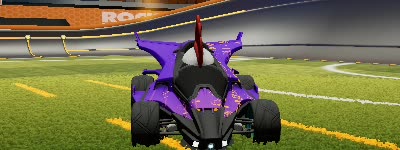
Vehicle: aftershock